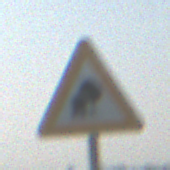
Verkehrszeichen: UnzureichendesLichtraumprofil
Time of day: MorningAfternoon
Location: Outdoor (Special)
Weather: Clear
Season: NotSpecified
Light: Natural